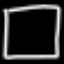
Label: square